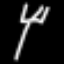
Label: fork